Question: Is there any option available in Jqgrid default search dialog to increase the width of the text box in search.
Here is the Image:

Code for my search is as below:
'''
jQuery("#subscriptions").jqGrid(
'navGrid',
'#pager',
{ del: false, add: false, edit: false },
{},
{},
{},
{
multipleSearch: true,
closeAfterSearch: true,
beforeShowSearch: function ($form) {
$(".searchFilter table td .input-elm").attr('style', 'width:400px');
$('#searchmodfbox_subscriptions').width(750);
return true;
},
afterRedraw: function ($form) {
$(".searchFilter table td .input-elm").attr('style', 'width:400px');
return true;
}
});
'''
I am also using loadonce option as true in my grid therefore all my search is local and no server call is made.
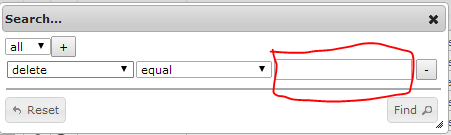
Answer: You should change the style using the & event.
> beforeShowSearch fires every time before the search dialog is
shown and afterRedraw is fired when new search parameters are added.
I've modified the code with that. '$(".searchFilter table td .input-elm")'
Where is the class of the parent div and is the class of the text box. 300px is just a number I gave, feel free to change it to accommodate your change:
'''
jQuery("#subscriptions").jqGrid(
'navGrid',
'#pager',
{ del: false, add: false, edit: false },
{},
{},
{},
{
multipleSearch: true,
closeAfterSearch: true,
beforeShowSearch: function($form) {
$(".searchFilter table td .input-elm").attr('style','width:300px');
return true;
},
afterRedraw: function($form) {
$(".searchFilter table td .input-elm").attr('style','width:300px');
return true;
}
});
'''